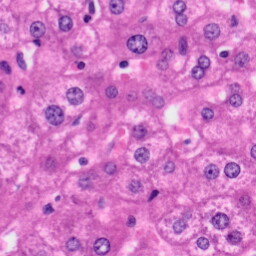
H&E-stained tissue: Liver